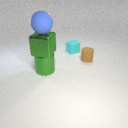
small brown rubber cylinder to the right of large green metal cylinder